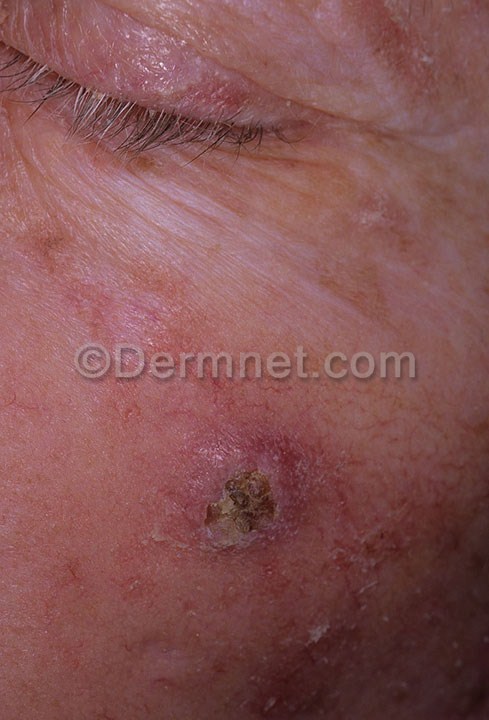
Disease: Actinic Keratosis Basal Cell Carcinoma and other Malignant Lesions